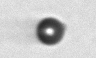
Label: bead